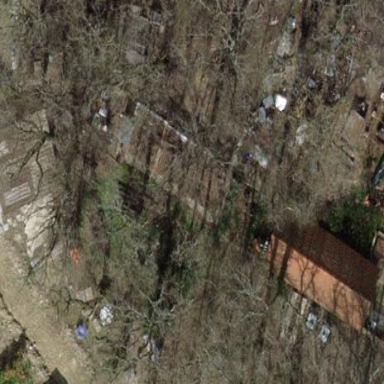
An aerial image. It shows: Shed building.